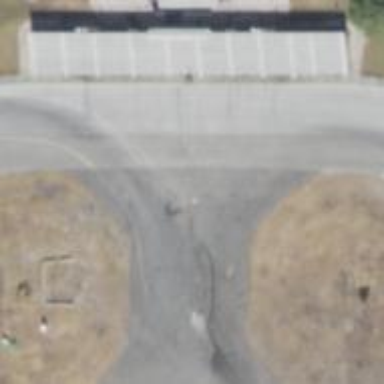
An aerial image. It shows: Motor sport raceway.